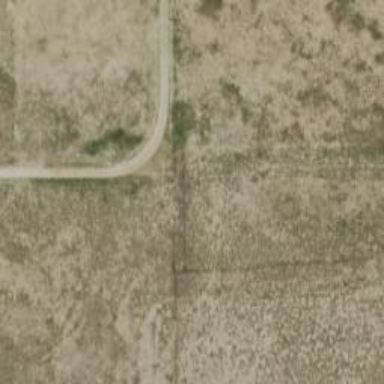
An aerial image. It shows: Driveway.